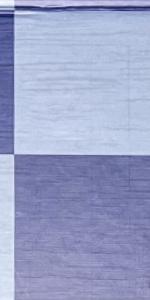
Label: Empty